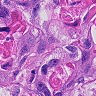
Metastatic tissue present: yes